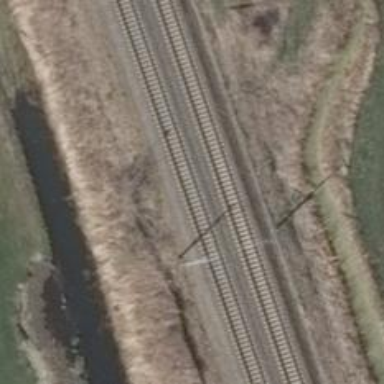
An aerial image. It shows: Railway signal.